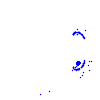
Particle: pion